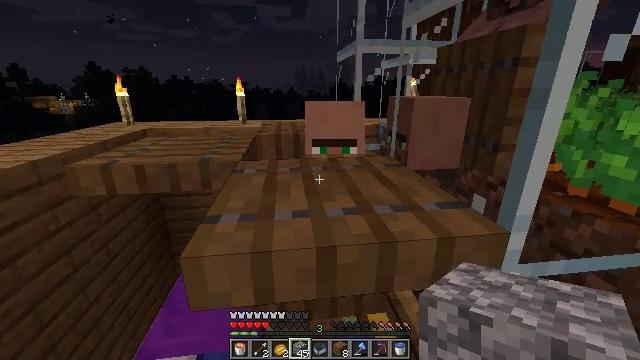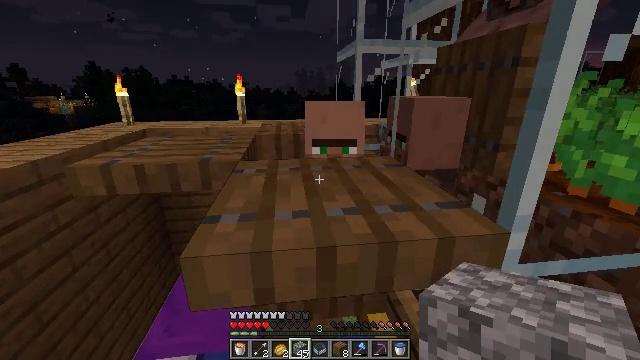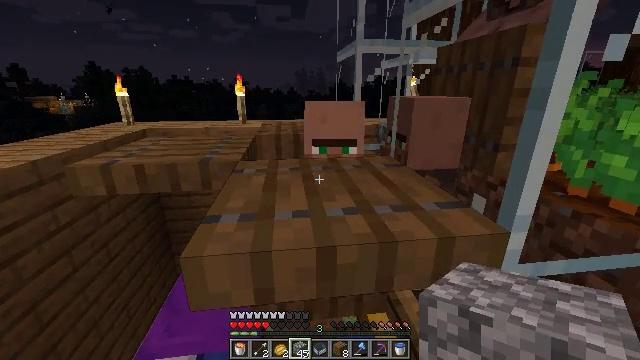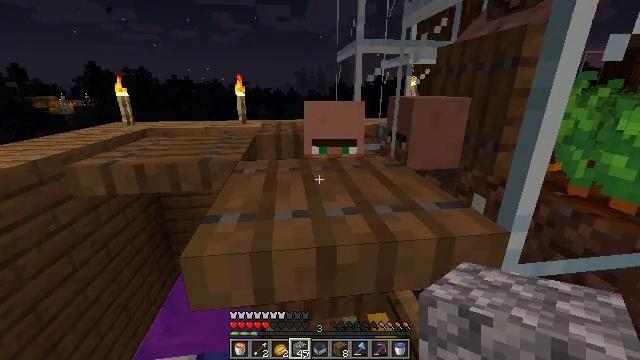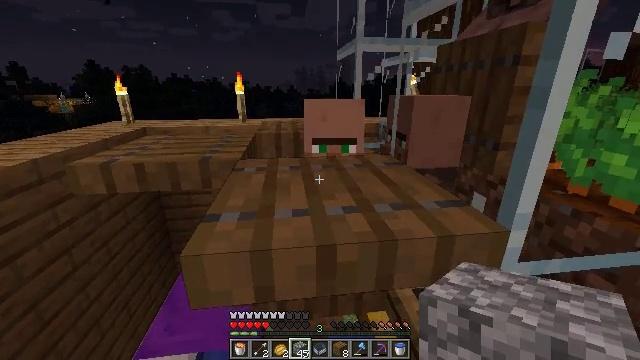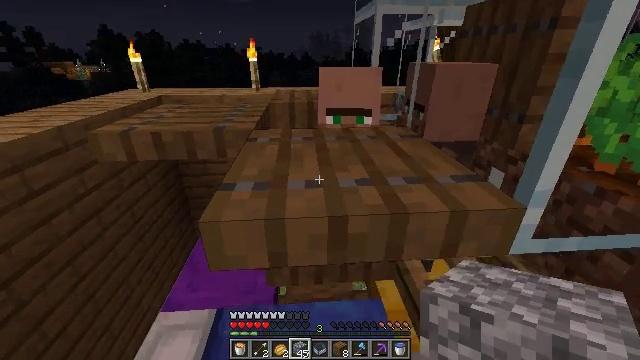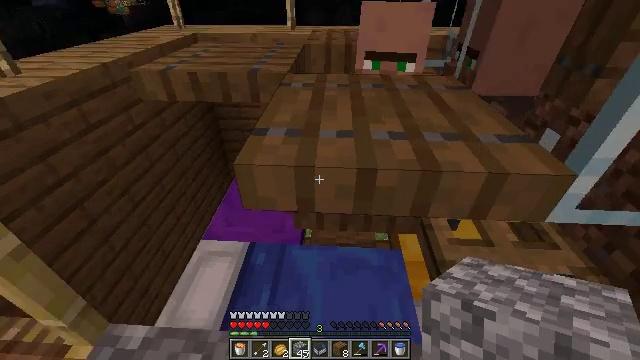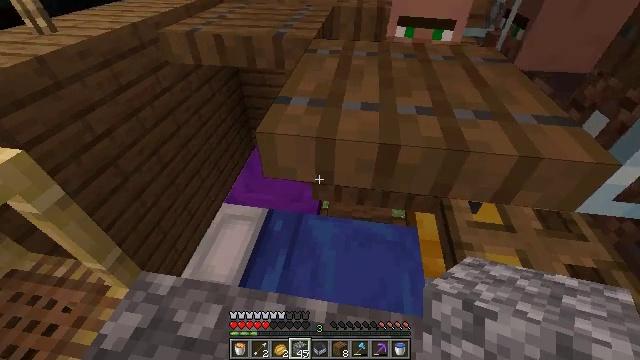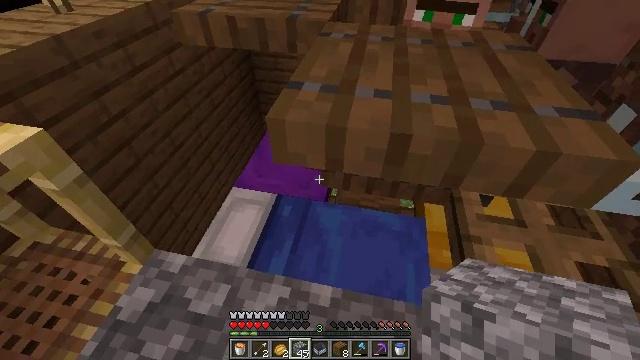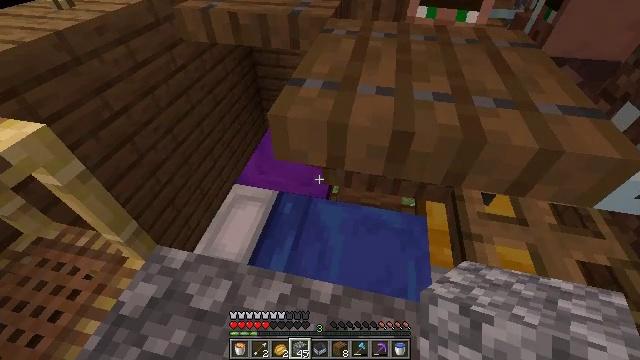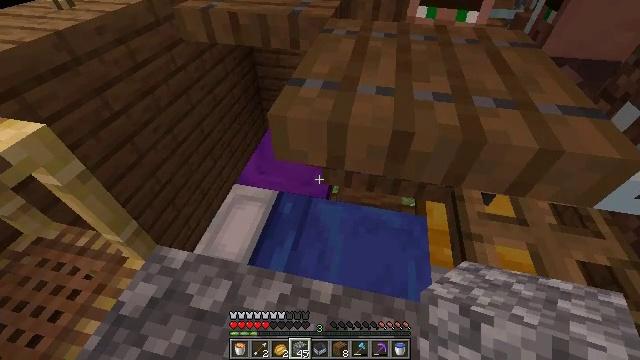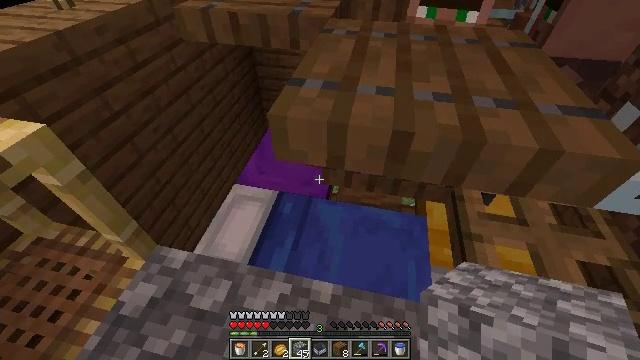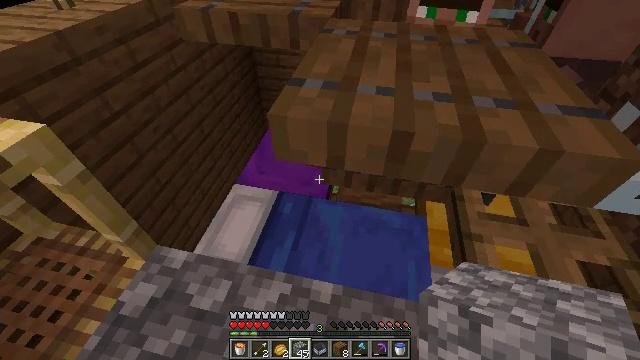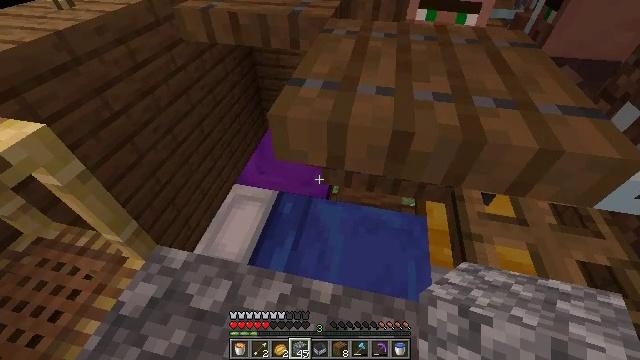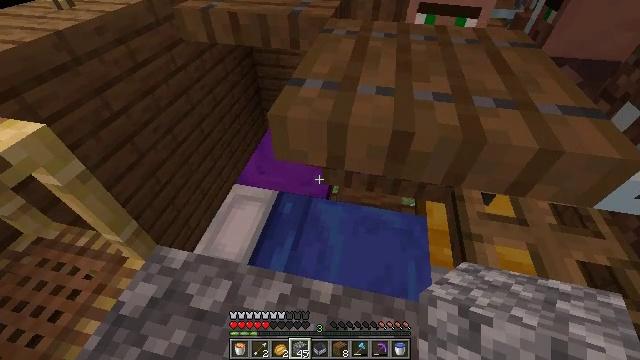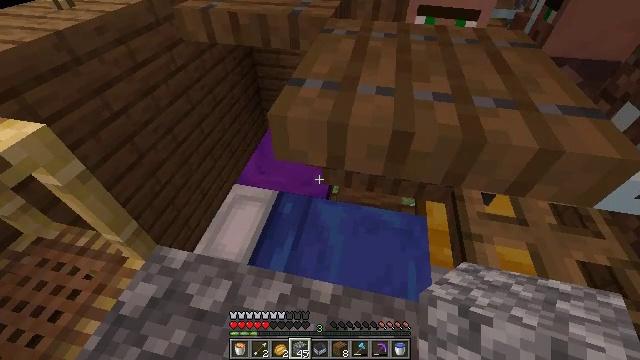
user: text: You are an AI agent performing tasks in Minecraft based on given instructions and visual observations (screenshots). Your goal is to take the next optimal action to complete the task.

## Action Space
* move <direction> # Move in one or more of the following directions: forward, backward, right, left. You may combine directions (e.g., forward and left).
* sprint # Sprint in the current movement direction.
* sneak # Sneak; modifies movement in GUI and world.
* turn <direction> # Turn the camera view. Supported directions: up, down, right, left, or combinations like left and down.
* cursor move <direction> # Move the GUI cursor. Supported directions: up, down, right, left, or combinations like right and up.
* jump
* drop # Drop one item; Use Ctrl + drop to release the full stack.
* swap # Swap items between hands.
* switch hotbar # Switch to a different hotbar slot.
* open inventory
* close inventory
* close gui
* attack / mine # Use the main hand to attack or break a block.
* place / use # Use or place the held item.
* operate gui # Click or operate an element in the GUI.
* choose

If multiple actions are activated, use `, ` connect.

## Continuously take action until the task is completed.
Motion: motion action
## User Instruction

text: Take down the purple bed.
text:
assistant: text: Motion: no_op
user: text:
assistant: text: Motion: no_op
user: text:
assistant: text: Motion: no_op
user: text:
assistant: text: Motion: no_op
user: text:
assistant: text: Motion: turn left and down
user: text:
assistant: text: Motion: turn left and down
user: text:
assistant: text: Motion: turn left and down
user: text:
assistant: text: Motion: turn left and down
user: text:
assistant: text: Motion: no_op
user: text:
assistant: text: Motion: no_op
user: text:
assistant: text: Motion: no_op
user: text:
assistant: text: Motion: no_op
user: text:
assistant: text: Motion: no_op
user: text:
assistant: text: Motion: no_op
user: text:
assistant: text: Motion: no_op
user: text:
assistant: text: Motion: no_op
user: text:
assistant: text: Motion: no_op
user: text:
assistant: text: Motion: no_op
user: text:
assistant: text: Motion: no_op
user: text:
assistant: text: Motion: no_op
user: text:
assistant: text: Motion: no_op
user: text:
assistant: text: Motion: no_op
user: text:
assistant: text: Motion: no_op
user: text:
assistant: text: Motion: move left
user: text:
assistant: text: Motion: move left
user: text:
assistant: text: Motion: move left, turn right
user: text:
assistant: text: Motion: move left
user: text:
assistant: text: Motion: turn right
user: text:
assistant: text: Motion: no_op
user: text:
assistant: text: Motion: no_op